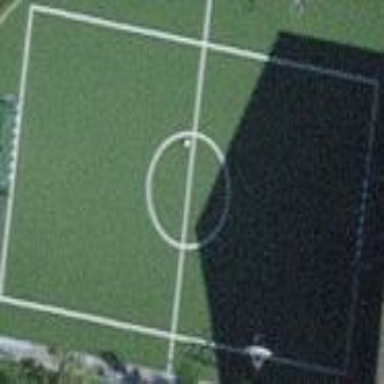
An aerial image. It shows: Soccer pitch for outdoor sports and leisure activities.